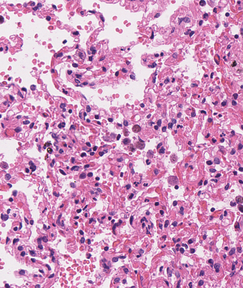
Tumor epithelial tissue: no
Tumor-associated stroma tissue: no
Normal tissue: yes